Aerial crown-view tile of a tropical tree (Barro Colorado Island, Panama), acquired 20240716:
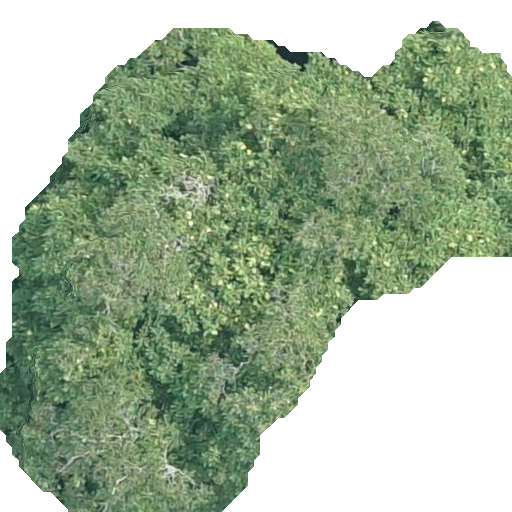
Species: Dipteryx oleifera
GBIF accepted scientific name: Dipteryx oleifera
Crown area: 296.586 m²